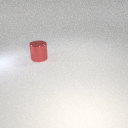
large red metal cylinder